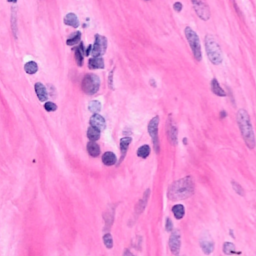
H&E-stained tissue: Breast